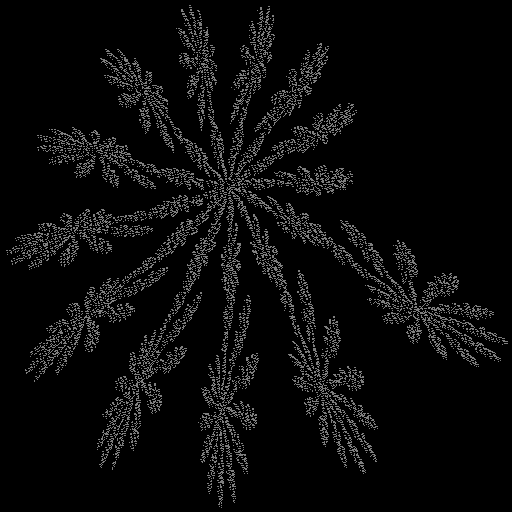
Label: swirl